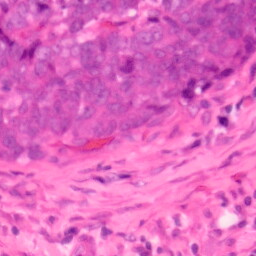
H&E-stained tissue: Colon